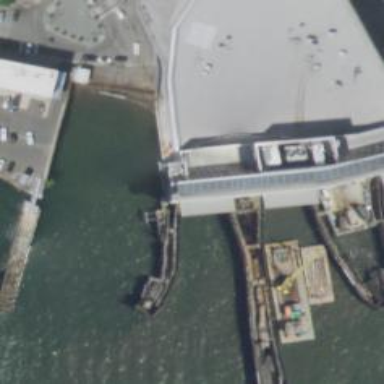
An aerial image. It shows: Building that is part of ferry terminal station.